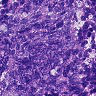
Metastatic tissue present: no